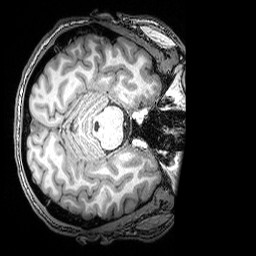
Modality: T1w
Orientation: axial
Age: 27
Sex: male
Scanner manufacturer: siemens
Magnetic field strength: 3 T
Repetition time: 2.53 s
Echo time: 0.00388 s